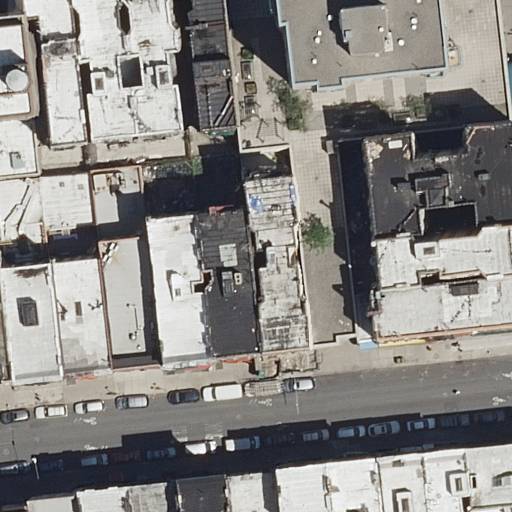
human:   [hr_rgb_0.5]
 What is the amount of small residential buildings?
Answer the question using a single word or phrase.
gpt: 17

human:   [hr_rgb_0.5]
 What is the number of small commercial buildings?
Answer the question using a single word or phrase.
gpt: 0

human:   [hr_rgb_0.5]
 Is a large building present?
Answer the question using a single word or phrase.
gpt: no

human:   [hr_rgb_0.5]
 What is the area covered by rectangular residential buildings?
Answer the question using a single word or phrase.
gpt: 1754m2

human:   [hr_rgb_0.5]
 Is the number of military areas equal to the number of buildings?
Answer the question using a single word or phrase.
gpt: no

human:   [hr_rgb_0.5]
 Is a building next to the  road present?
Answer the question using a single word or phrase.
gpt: yes

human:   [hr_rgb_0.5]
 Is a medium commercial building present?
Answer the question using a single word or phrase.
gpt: no

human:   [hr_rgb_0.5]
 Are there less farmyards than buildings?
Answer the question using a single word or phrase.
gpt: yes

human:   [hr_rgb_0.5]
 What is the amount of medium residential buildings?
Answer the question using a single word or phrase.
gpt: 12

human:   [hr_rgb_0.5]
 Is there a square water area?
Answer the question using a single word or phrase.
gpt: no

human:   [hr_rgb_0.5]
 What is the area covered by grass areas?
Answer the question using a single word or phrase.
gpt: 0m2

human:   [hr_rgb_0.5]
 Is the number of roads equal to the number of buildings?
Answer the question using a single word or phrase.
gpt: no

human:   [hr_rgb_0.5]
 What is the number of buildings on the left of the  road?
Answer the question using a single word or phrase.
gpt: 15

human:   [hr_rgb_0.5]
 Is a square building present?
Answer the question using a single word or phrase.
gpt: no

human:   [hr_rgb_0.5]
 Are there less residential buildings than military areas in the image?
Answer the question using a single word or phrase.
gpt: no

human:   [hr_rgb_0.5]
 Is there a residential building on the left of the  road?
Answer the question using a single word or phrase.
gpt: yes

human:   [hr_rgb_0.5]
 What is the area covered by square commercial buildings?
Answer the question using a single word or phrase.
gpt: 0m2

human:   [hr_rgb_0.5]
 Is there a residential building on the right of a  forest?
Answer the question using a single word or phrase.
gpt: no

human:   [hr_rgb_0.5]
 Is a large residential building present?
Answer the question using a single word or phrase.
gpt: no

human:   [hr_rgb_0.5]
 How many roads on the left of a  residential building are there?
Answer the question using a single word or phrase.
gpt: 1

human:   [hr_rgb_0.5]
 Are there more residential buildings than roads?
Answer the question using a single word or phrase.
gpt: yes

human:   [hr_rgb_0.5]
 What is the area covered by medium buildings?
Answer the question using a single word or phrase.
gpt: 3065m2

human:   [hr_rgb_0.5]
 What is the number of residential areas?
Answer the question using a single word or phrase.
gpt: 0

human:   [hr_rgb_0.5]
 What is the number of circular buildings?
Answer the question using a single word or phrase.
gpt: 0

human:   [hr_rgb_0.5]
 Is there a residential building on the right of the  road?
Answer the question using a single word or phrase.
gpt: yes

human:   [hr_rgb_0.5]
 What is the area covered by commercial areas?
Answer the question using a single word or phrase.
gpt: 0m2

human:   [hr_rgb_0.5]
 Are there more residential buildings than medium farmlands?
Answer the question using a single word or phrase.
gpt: yes

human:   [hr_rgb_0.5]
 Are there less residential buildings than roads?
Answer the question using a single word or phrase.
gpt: no

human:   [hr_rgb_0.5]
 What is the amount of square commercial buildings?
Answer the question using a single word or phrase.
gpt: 0

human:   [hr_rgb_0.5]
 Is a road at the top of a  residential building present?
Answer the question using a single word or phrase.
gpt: yes

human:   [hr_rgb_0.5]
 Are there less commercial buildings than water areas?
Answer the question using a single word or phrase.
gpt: no

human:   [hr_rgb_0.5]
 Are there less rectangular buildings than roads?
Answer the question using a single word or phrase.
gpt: no

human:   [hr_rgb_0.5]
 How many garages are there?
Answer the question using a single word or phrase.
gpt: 0

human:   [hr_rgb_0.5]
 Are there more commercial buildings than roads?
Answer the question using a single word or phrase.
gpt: no

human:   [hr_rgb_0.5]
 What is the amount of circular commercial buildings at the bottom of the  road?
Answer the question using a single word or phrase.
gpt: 0

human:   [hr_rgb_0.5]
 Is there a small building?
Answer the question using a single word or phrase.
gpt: yes